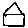
Label: house